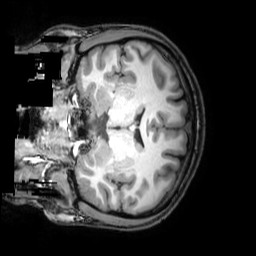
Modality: T1w
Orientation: coronal
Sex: male
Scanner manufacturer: philips
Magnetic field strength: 3 T
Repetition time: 0.008144 s
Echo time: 0.00373 s